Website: lowes
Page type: cart
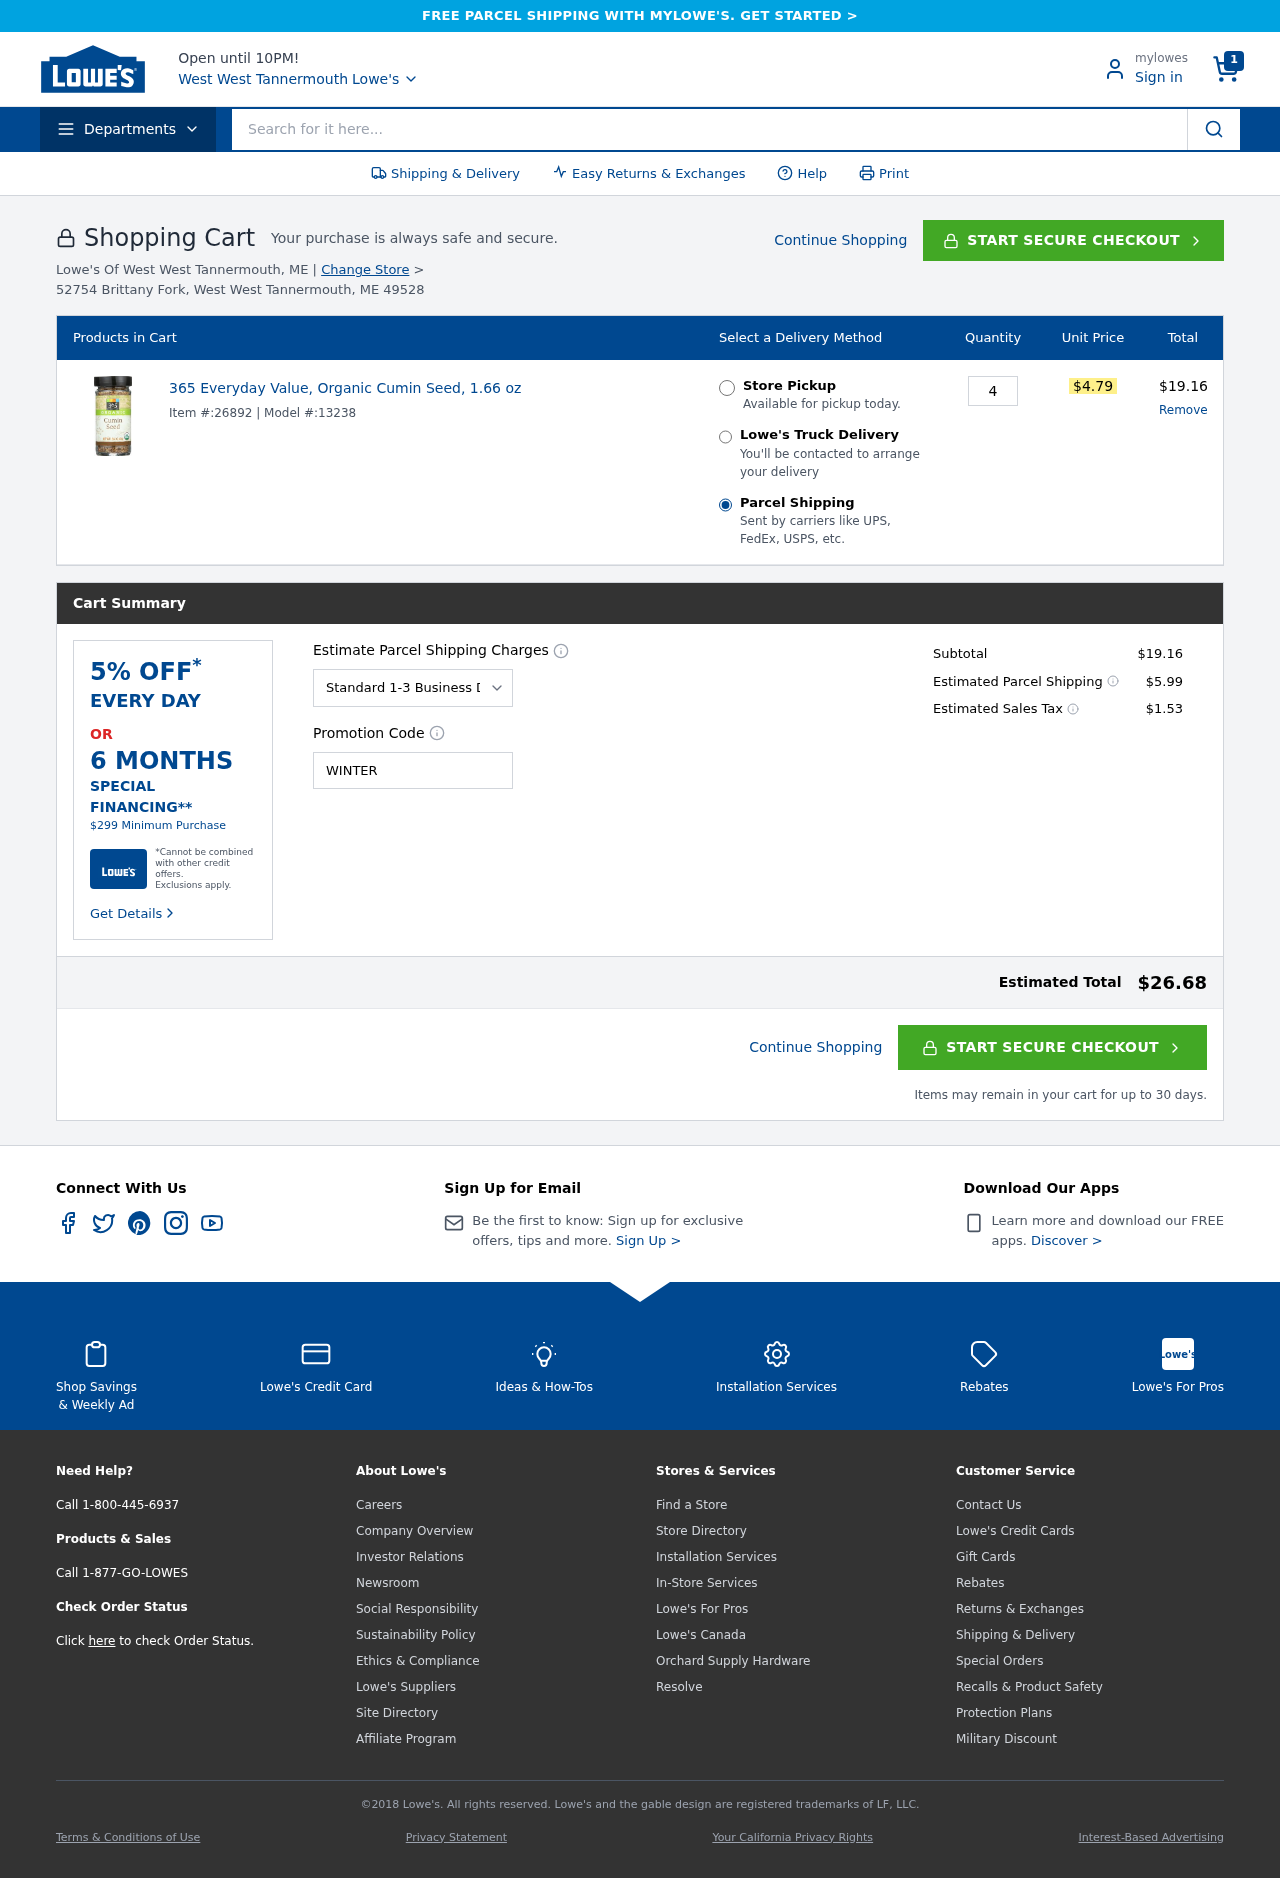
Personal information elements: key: PII_CITY
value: West Tannermouth
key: PII_CITY
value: West West Tannermouth
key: PII_POSTCODE
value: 49528
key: PII_PROMO_CODE
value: WINTER97
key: PII_STREET
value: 52754 Brittany Fork
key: PII_STATE_ABBR
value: ME
Product elements: key: PRODUCT1_NAME
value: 365 Everyday Value, Organic Cumin Seed, 1.66 oz
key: PRODUCT1_PRICE
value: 4.79
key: PRODUCT1_QUANTITY
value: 4
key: PRODUCT1_MODEL
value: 13238
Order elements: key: ORDER_NUM_ITEMS
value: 1
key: ORDER_ITEM_ID
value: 26892
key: ORDER_LINE_TOTAL
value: $19.16
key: ORDER_SUBTOTAL
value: $19.16
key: ORDER_SHIPPING_COST
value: $5.99
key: ORDER_TAX
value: $1.53
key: ORDER_TOTAL
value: $26.68
Search elements: key: HEADER_SEARCH
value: Search for it here...